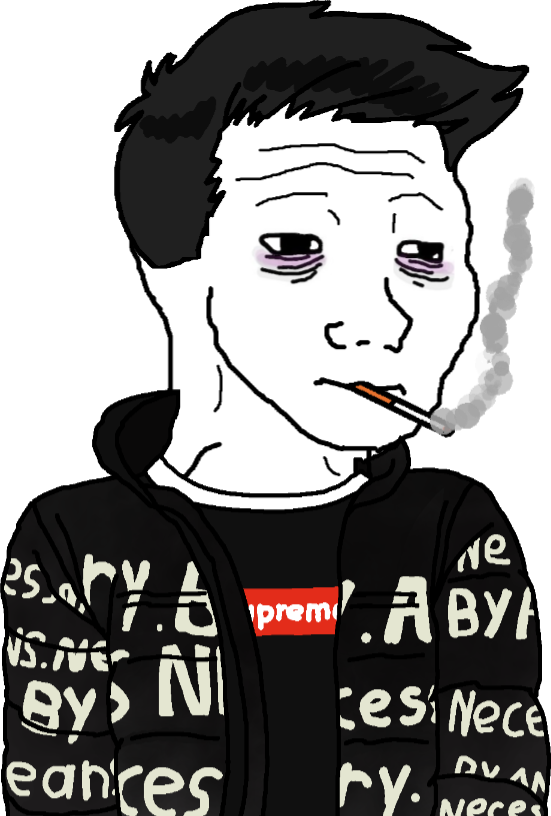
Label: 5_Doomer